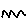
Label: zigzag